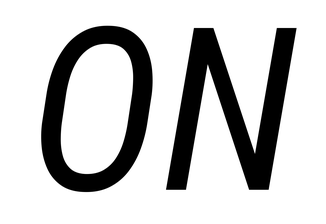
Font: Roboto-Italic_Condensed_Italic